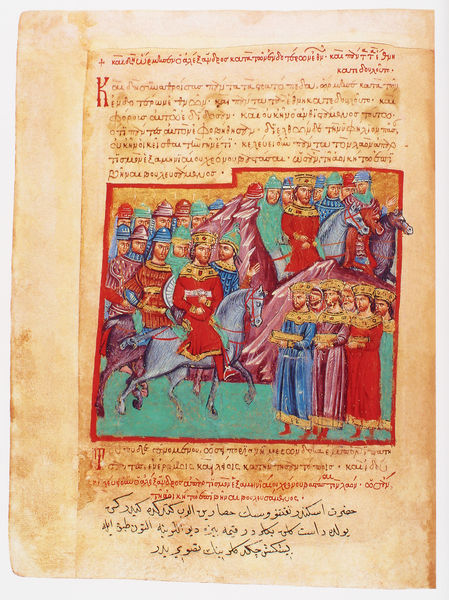
Titel: Der griechische Alexanderroman
Institution: Venedig, Hellenic Institute Codex Gr. 5
Schlagwörter: blau, felsen, mann, bunt, männer, türkis, rot, tier, bibel, gewand, gewänder, edelsteine, krone, pferd, pferde, reiter, ritt, zügel, schrift, papier, berge, fels, gefolge, kaiser, könig, soldaten, buch, kreuz, text, buchstaben, soldat, waffe, helm, herrscher, ritter, rüstung, stift, buchseite, rolle, arabisch, mittelalter, empfang, kreuzzug, könige, heilige, handschrift, kronen, latein, kalligraphie, geschenke, buchmalerei, codex, manuskript, stiftung, alter text, alexanderroman, georgisch